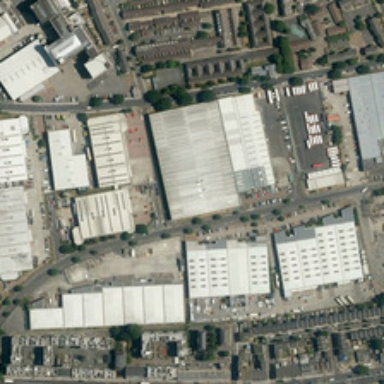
Many buildings and some green trees are in a industrial area .